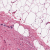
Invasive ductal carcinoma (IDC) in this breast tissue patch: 0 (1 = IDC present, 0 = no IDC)